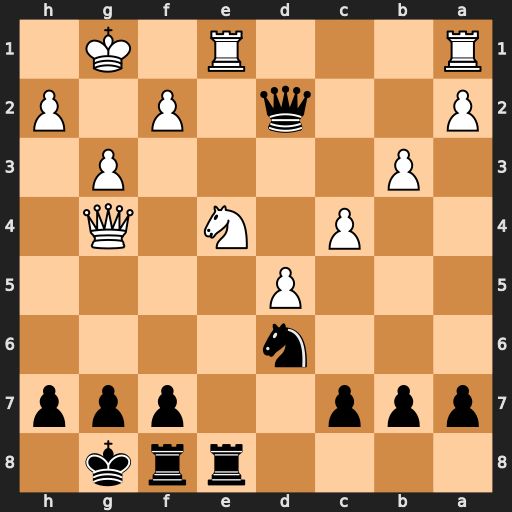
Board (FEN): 4rrk1/ppp2ppp/3n4/3P4/2P1N1Q1/1P4P1/P2q1P1P/R3R1K1
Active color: b
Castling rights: -
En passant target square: -
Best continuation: Nxe4 Rxe4 Qc3 Rd1 f5